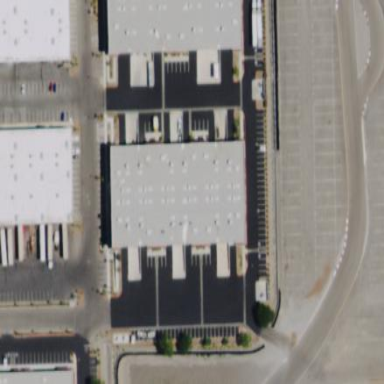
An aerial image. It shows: Warehouse.